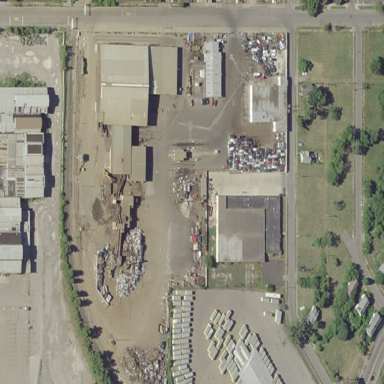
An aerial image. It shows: Scrap yard located in industrial area.